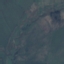
Label: Pasture